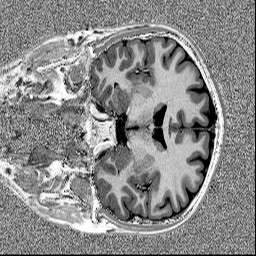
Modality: MP2RAGE
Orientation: coronal
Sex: male